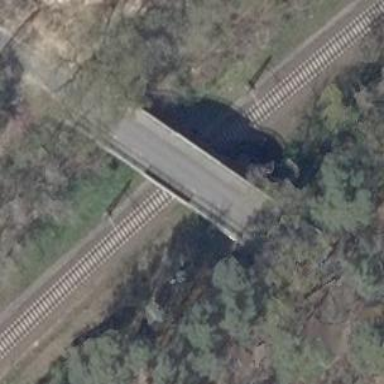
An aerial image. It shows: Residential road with bridge.